Question: I'm just learning and I want to use that in my website so it's still comfortable to access from mobile devices.
I want to achieve something like this:

but this is as far as I get.
This is the code:
<URL>
'''
.navbar-brand {
position: absolute;
width: 100%;
left: 0;
top: 0;
text-align: center;
margin: auto;
height:30px;
}
.navbar-brand:hover,
.navbar-brand:focus {
text-decoration: none;
}
.navbar-brand > img {
display: inline-block;
margin:auto;
}
@media (min-width: 768px) {
.navbar > .container .navbar-brand,
.navbar > .container-fluid .navbar-brand {
margin-left: -15px;
}
}
.navbar .divider-vertical {
height: 50px;
margin: 0 9px;
border-right: 1px solid #ffffff;
border-left: 1px solid #f2f2f2;
}
.navbar-inverse .divider-vertical {
border-right-color: #222222;
border-left-color: #111111;
}
@media (max-width: 767px) {
.navbar-collapse .nav > .divider-vertical {
display: none;
}
}
'''
'''
<script src="http://maxcdn.bootstrapcdn.com/bootstrap/3.3.1/js/bootstrap.min.js"></script>
<script src="https://ajax.googleapis.com/ajax/libs/jquery/1.11.1/jquery.min.js"></script>
<link href="http://maxcdn.bootstrapcdn.com/bootstrap/3.3.1/css/bootstrap.min.css" rel="stylesheet"/>
<body>
<div class="navbar navbar-default navbar-static-top">
<div class="container">
<a href="#" class="navbar-brand"><img src="image/nav_logo.png"/></a>
<button class="navbar-toggle" data-toggle="collapse" data-target=".navHeaderCollapse">
<span class="icon-bar"></span>
<span class="icon-bar"></span>
<span class="icon-bar"></span>
</button>
<div class="collapse navbar-collapse navHeaderCollapse">
<ul class="nav navbar-nav navbar-left">
<li class="active"><a href="#">Home</a></li>
<li class="divider-vertical"></li>
<li><a href="#">Product</a></li>
</ul>
<ul class="nav navbar-nav navbar-right">
<li><a href="#">About</a></li>
<li class="divider-vertical"></li>
<li><a href="#">Contact</a></li>
</ul>
</div>
</div>
</div>
<div class="navbar navbar-inverse navbar-fixed-bottom">
<div class = "container">
<div class="social">
<a class="pull-left icon" href="#" data-icon = "f"></a>
<a class="pull-left icon" href="#" data-icon = "i"></a>
</div>
</div>
</div>
</body>
</html>
'''
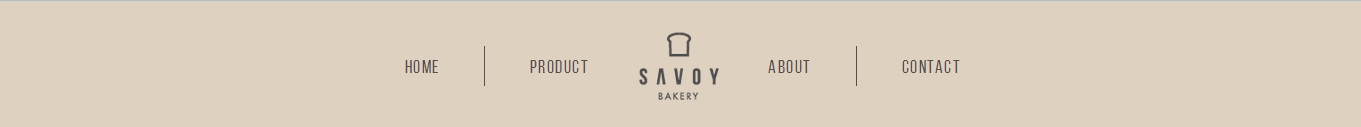
Answer: Just add this to your css
'''
.navbar-default .navbar-collapse, .navbar-default .navbar-form {
max-width: 480px; /**change the max width to what ever you want you can add it in media query too*/
margin: 0 auto; /**center the menu*/
}
'''
<URL>